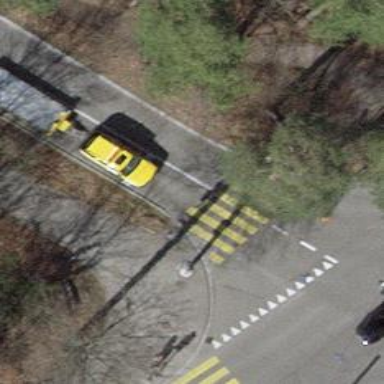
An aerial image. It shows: Paved footway with crossing.